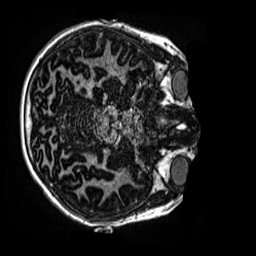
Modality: MP2RAGE
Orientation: axial
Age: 11
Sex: female
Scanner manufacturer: siemens
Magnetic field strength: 3 T
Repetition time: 4 s
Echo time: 0.00299 s